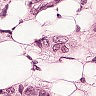
Metastatic tissue present: yes